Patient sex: F
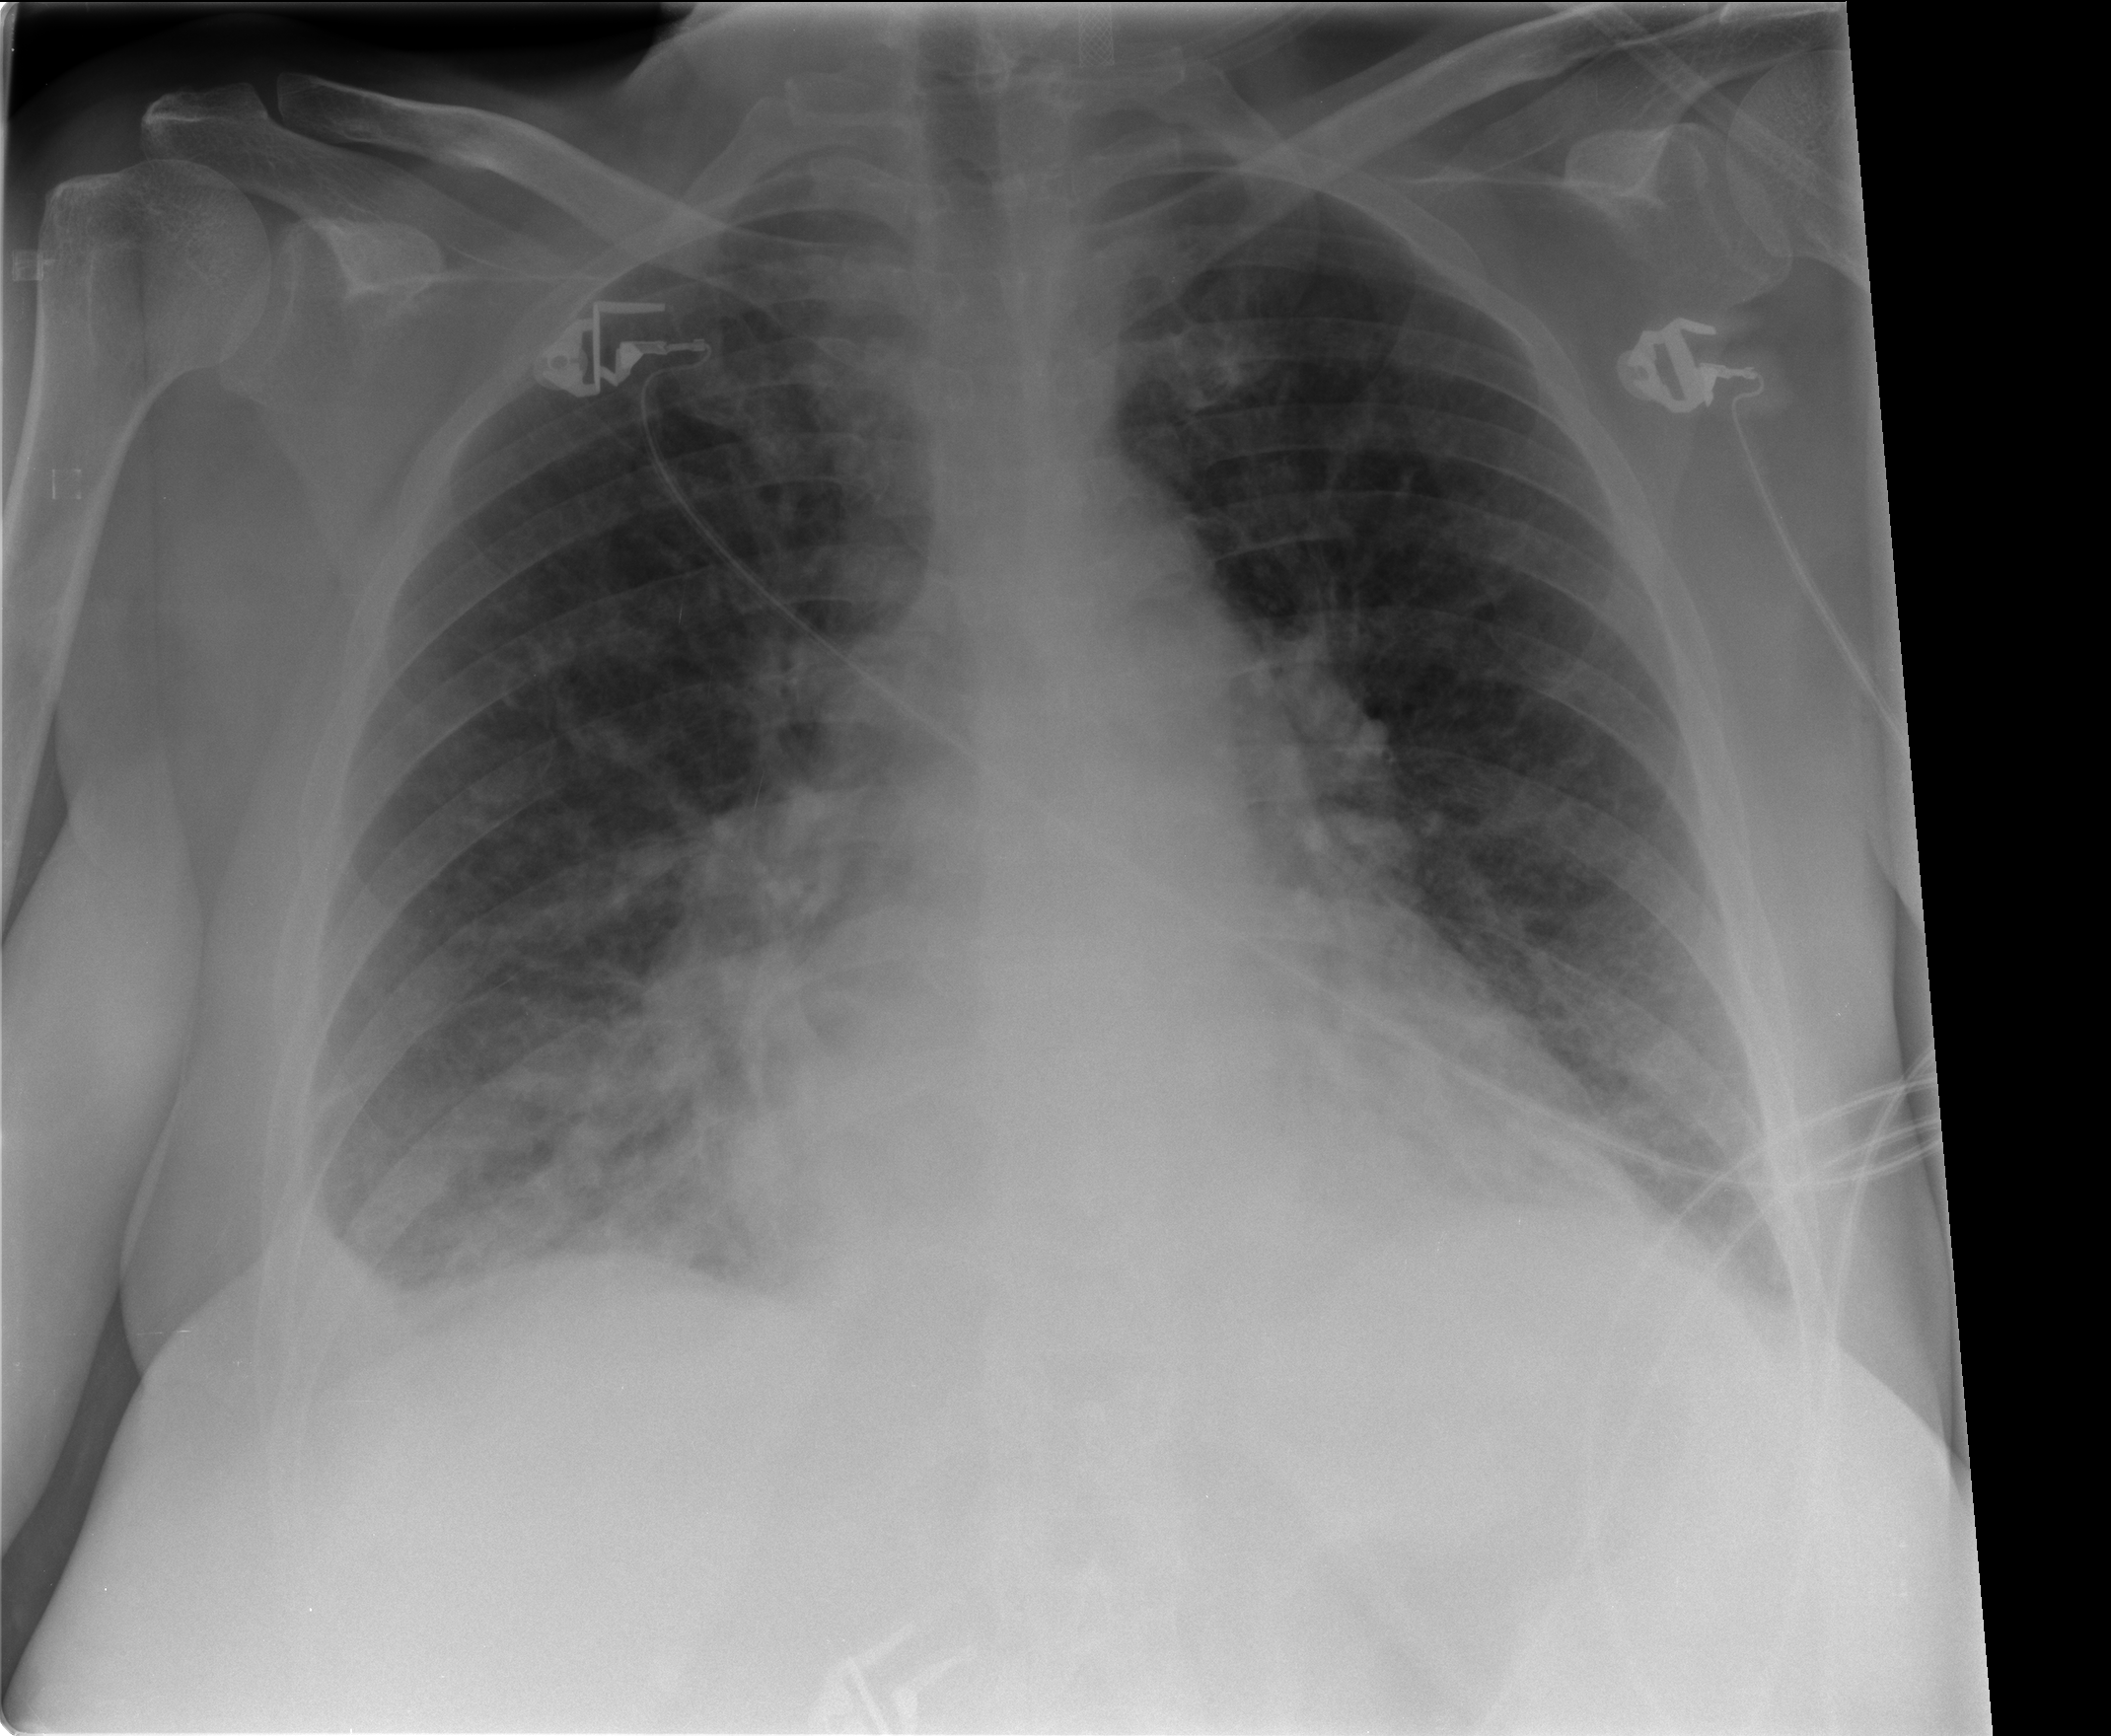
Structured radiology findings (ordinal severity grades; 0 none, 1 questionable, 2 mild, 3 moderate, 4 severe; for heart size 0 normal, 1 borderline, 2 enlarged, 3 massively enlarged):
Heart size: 2
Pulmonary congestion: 2
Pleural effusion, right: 2
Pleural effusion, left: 1
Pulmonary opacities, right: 3
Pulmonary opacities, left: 0
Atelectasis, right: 0
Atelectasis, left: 0